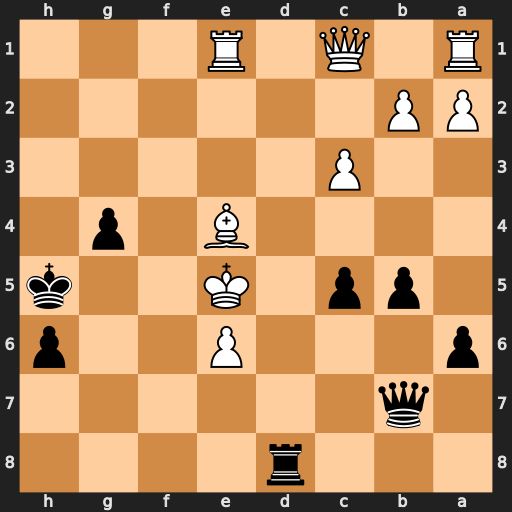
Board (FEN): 3r4/1q6/p3P2p/1pp1K2k/4B1p1/2P5/PP6/R1Q1R3
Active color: b
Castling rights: -
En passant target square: -
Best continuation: Qc7+ Kf6 Rf8#